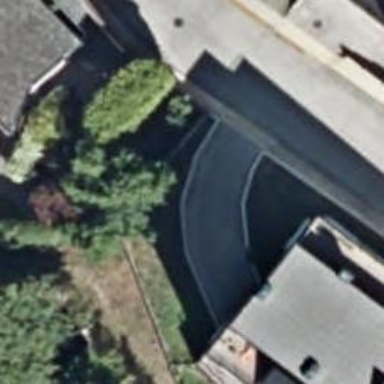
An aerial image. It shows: Driveway leading to service road.